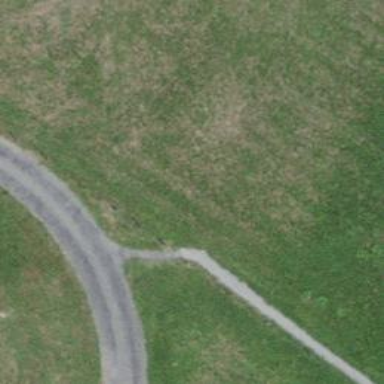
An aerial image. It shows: Dirt path.